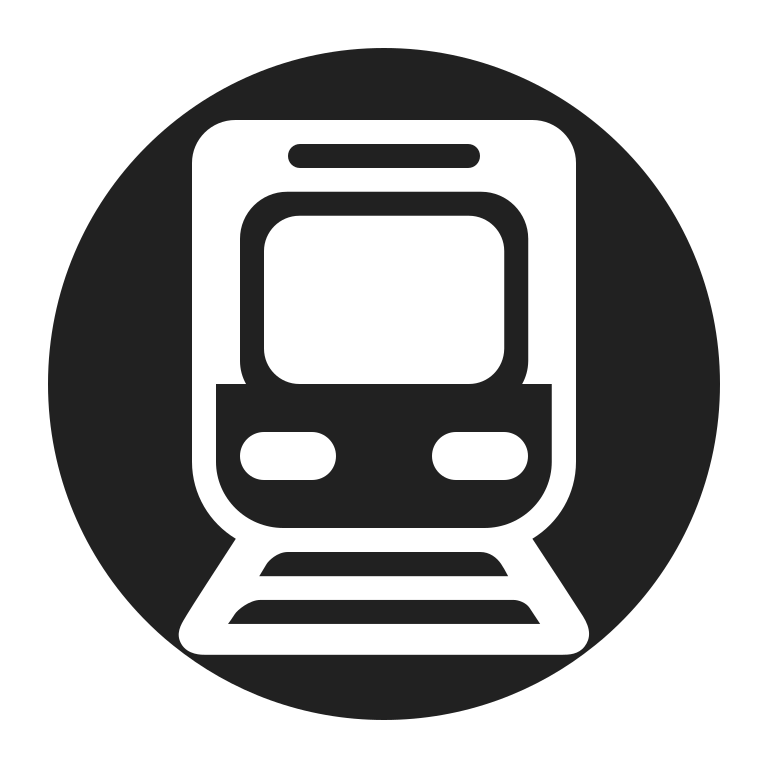
metro high contrast